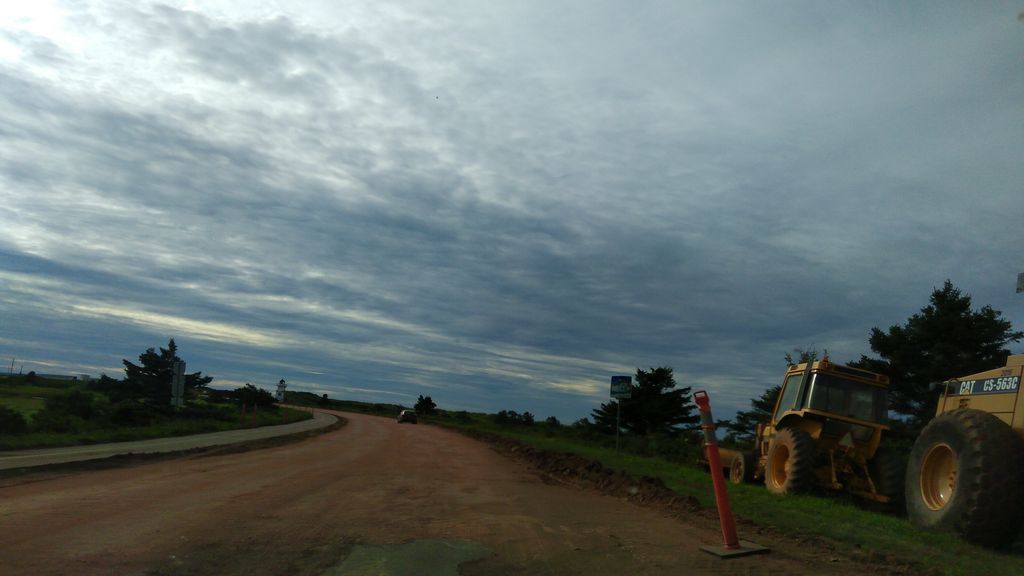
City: charlottetown